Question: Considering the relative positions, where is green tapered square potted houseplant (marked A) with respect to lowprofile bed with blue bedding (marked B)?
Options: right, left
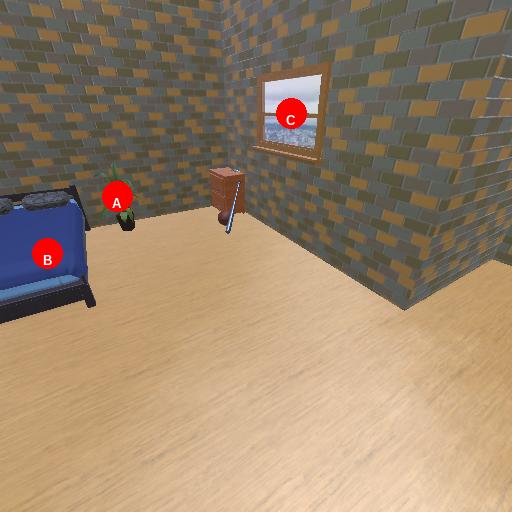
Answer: right